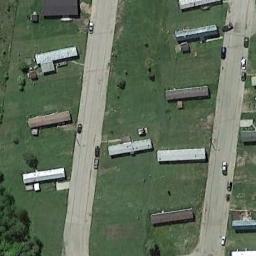
Label: residential